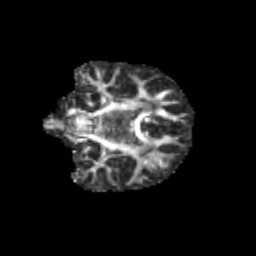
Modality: FA
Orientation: coronal
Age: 12
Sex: female
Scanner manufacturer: siemens
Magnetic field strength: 3 T
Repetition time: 3.8 s
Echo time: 0.07 s